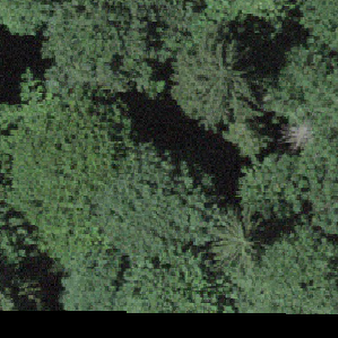
Label: other